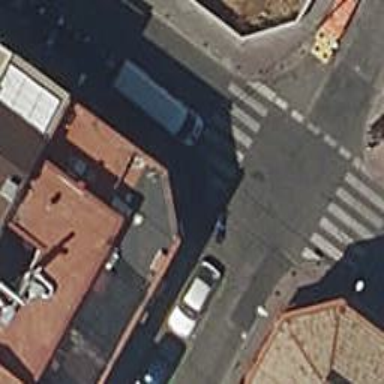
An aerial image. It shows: Unmarked crossing on asphalt footway.